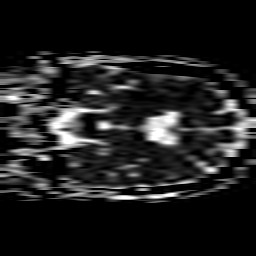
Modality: ADC
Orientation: coronal
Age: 82
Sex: female
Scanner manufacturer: philips
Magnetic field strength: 1.5 T
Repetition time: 4.817 s
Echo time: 0.07764 s